Question: '''
.activity_rounded {
-webkit-border-radius: 50%;
-moz-border-radius: 50%;
border-radius: 50%;
-khtml-border-radius: 50%;
border: 3px solid #fff;
behavior: url(css/PIE.htc);
}
'''
'''
<img src="img/demo/avatar_3.jpg" class="activity_rounded" alt="" />
'''
This is my CSS & HTML. I want to make an image look like a circle. Everything works fine in IE8+, Google Chrome, and Mozilla Firefox. But Safari is acting kinda strange. Here is a demo picture:

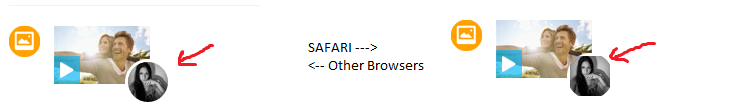
Answer: To illustrate the problem in Safari, let's begin with a plain image.

Here we have an image of 100px x 100px. Adding a border of 3px increases the element dimensions to 106px x 106px:

Now we give it a border radius of 20%:

You can see it starts cropping from the outer boundary of the element, not from the image itself.
Further increasing the magnitude to 50%:

And changing the border color to white:

You can now see how the issue arises.
Because of such behavior of the browser, when creating an image in a circle with a border, we have to make sure both the image and the border are given a border radius. One way to ensure this is to separate the border from the image by placing the image inside a container, and apply border radius to both of them.
'''
<div class="activity_rounded"><img src="http://placehold.it/100" /></div>
'''
'''
.activity_rounded {
display: inline-block;
-webkit-border-radius: 50%;
-moz-border-radius: 50%;
border-radius: 50%;
-khtml-border-radius: 50%;
border: 3px solid #fff;
}
.activity_rounded img {
-webkit-border-radius: 50%;
-moz-border-radius: 50%;
border-radius: 50%;
-khtml-border-radius: 50%;
vertical-align: middle;
}
'''
And now we have a nice circle border around the image on Safari.

See <URL>.